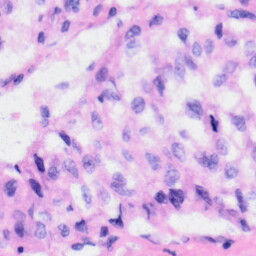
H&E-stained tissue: Liver